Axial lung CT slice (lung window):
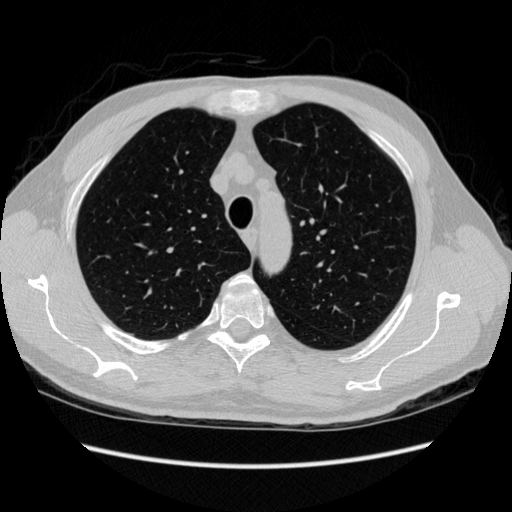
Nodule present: no